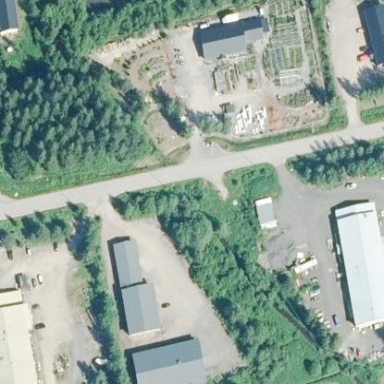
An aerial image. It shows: Commercial area.